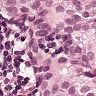
Metastatic tissue present: yes